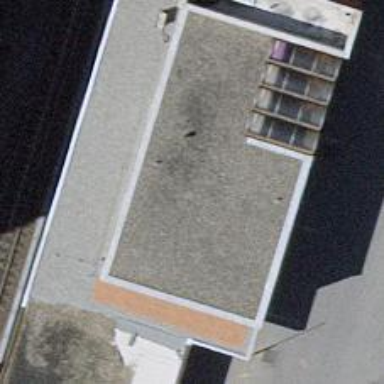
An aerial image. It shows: Railway station.